Question: I have the following line of code in ASP.Net (VB)
'''
Response.Write("<td class=""tblRow""><strong>" & ITServiceRow.NAME & " </strong><br>" & funcRAGColour(ITServiceRow.RAGSTATUS) & Environment.NewLine)
'''
This should output the Name from followed by the result of the function .
However this is not the case. ASP.Net is outputting the value of the function . first followed by the value of .
Just trying to understand why this might be happening? If I replace the function with static text it executes fine, but when I put the function in it outputs the function result immediately before the name.

The image here, in yellow shows the full output that comes from the function, it is shown before everything else?
Am I missing something obvious here?
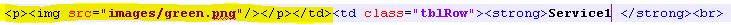
Answer: Try using String.Format instead to guarantee placement.
'''
Response.Write(string.Format("<td class=""tblRow""><strong>{0}</strong><br />{1}{2}</td>",funcRAGColour(ITServiceRow.RAGSTATUS),Environment.NewLine))
'''
Always do whatever you can to avoid string concatenation. String concatenation is tough on a system and uses much more memory and resources to be garbage collected than you think because it's actually far more complicated. String.Format and StringBuilder help get around this.
I am very suspect of the function funcRAGColour() itself though and think that is the problem. My guess is the function is not returning the output as a string, but instead is using Response.Write() to output it's result. That would cause it's value to appear first since it is called while the string is being assembled.
Keep in mind, Response.Write is NOT the way to do things in ASP.Net. It was need in classic ASP, but ASP.Net has HtmlTextWriters that can be used during the rendering process, controls for result placement, etc.. It's the old school, non object-oriented way of doing things that can get into trouble.